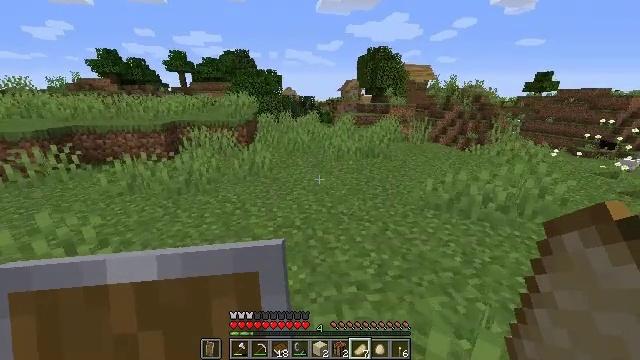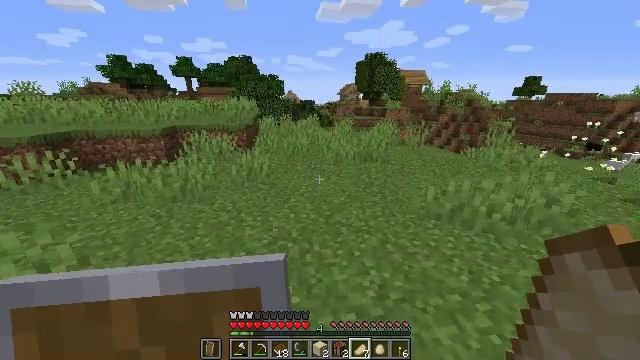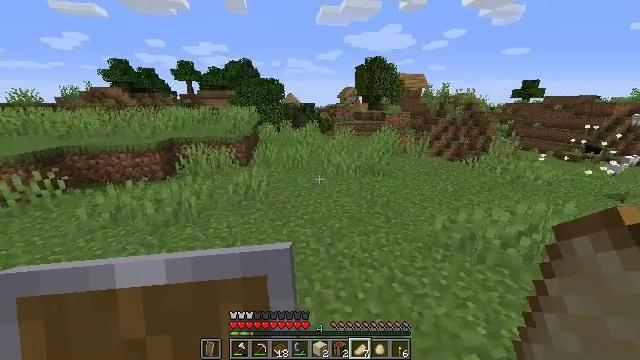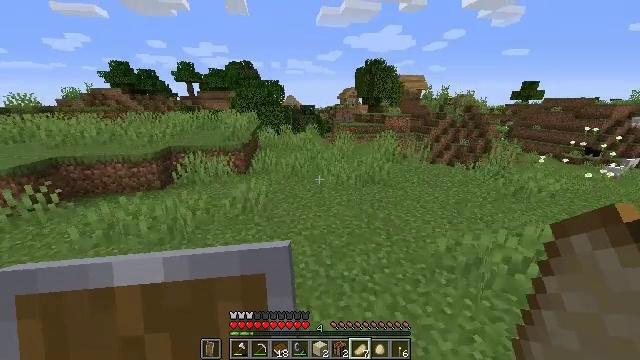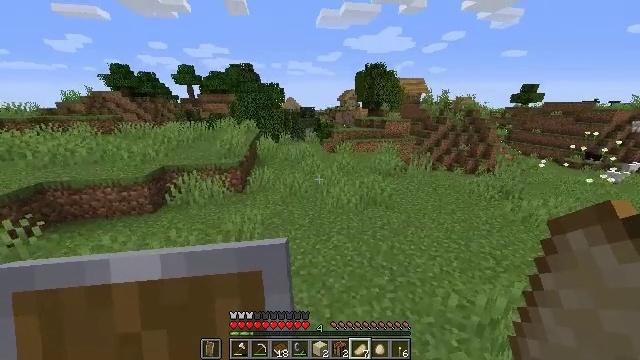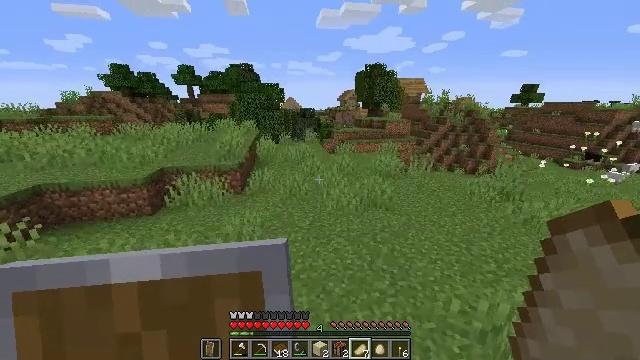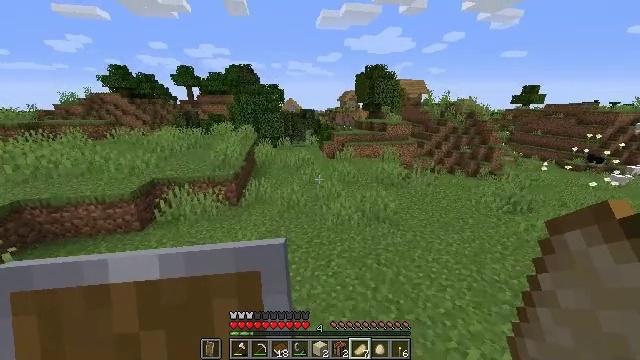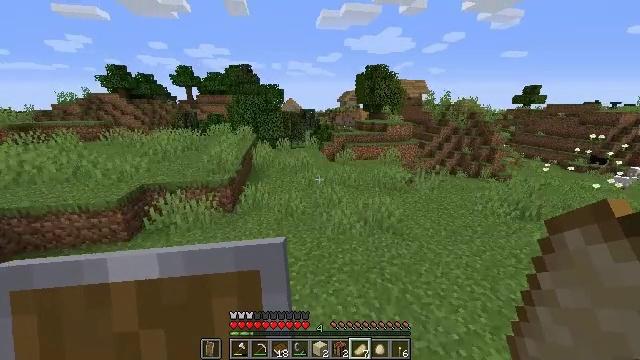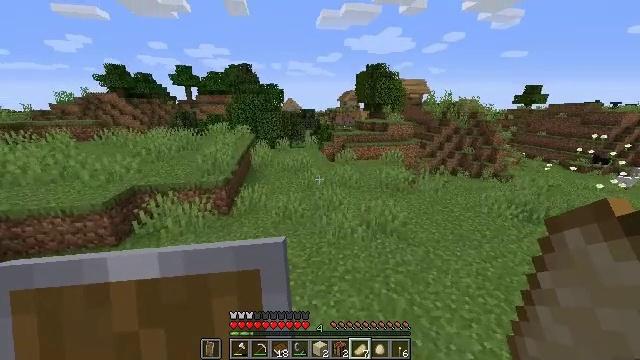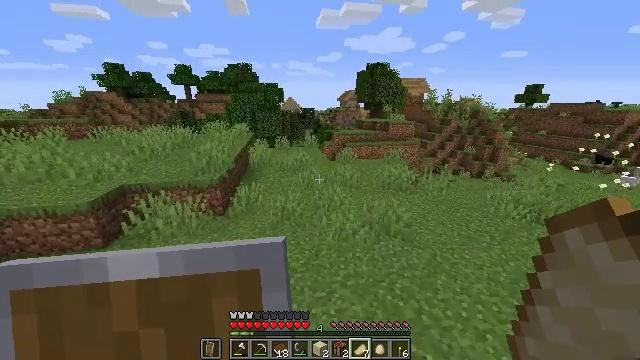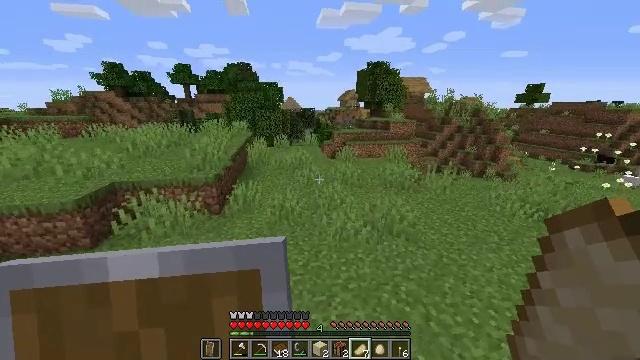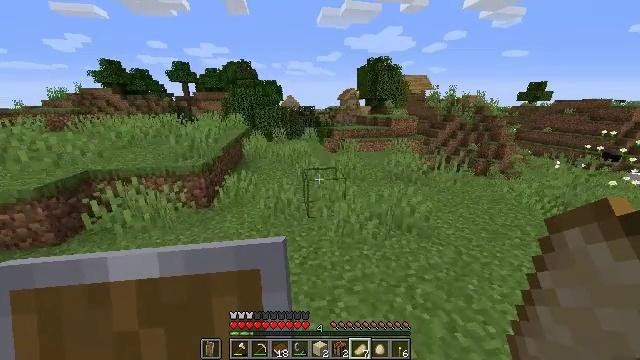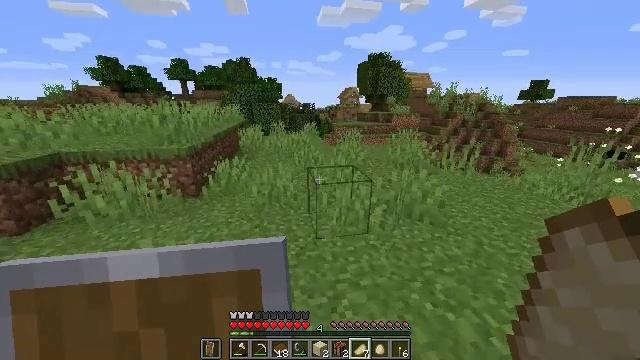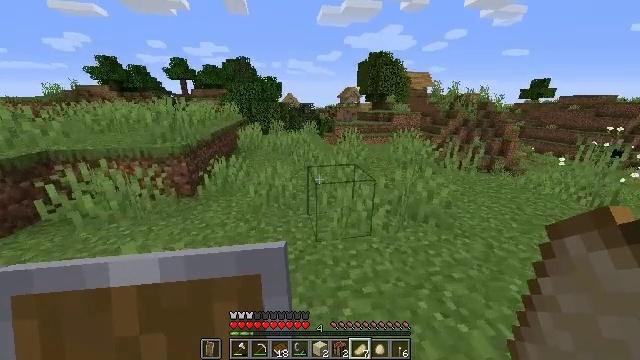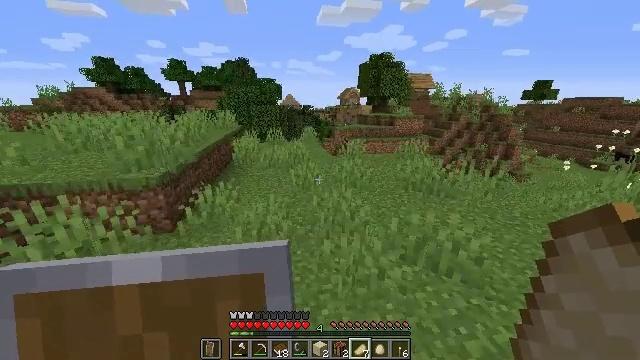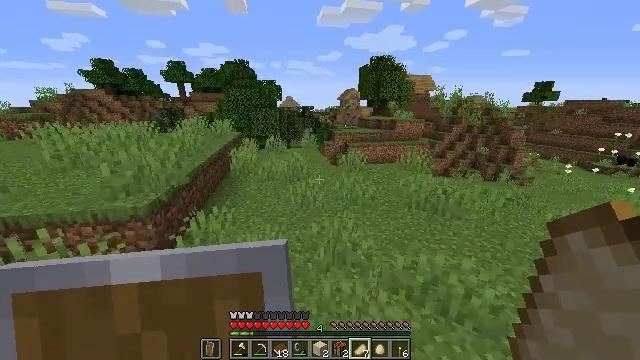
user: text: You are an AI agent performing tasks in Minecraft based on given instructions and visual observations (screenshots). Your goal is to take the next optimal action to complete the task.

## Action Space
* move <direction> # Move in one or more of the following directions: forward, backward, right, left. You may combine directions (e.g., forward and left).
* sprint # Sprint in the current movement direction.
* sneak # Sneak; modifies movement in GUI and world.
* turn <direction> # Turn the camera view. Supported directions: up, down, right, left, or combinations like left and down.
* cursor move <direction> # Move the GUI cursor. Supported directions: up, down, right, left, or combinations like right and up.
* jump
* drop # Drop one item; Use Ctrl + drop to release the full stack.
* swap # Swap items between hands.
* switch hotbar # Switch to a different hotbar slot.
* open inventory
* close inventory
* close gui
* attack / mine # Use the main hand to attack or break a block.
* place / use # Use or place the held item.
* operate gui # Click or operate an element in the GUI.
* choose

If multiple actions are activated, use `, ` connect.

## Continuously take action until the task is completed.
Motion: motion action
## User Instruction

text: Mine beetroots from the garden.
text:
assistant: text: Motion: move forward, sprint, jump
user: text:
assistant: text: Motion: move forward, sprint, jump
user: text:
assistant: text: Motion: move forward, sprint, jump
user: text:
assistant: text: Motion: move forward, sprint, jump
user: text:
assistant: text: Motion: move forward, sprint, jump
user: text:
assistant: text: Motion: move forward, sprint, jump
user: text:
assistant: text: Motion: move forward, sprint, jump
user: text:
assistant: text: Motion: move forward, sprint, jump
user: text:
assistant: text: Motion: move forward, sprint, jump
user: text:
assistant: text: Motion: move forward, sprint, jump
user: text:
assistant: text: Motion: move forward, sprint, jump
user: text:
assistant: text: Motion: move forward, sprint, jump
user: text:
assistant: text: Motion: move forward, sprint, jump
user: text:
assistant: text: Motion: move forward, sprint, jump
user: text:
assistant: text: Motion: move forward, sprint, jump
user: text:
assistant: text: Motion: move forward, sprint, jump
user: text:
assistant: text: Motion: move forward, sprint, jump
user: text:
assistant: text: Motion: move forward, sprint, turn left, jump
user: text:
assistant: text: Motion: move forward, sprint, turn left, jump
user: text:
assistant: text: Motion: move forward and move right, sprint, turn left, jump
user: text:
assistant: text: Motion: move forward and move right, sprint, turn left, jump
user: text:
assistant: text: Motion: move forward and move right, sprint, turn left, jump
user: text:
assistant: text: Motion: move forward and move right, sprint, jump
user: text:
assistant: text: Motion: move forward and move right, sprint, jump
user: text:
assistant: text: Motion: move forward and move right, sprint, jump
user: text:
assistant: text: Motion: move forward and move right, sprint, turn left and up, jump
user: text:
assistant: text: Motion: move forward and move right, sprint, turn left and up, jump
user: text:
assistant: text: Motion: move forward and move right, sprint, turn left and up, jump
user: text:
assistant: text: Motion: move forward and move right, sprint, turn left, jump
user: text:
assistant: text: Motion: move forward and move right, sprint, turn left, jump